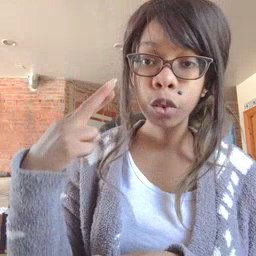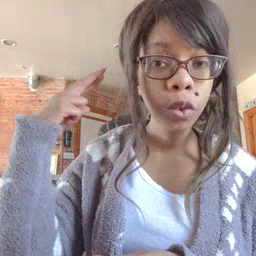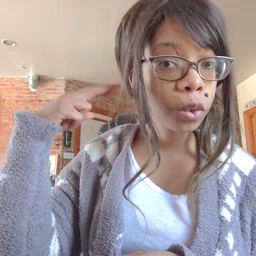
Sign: radio